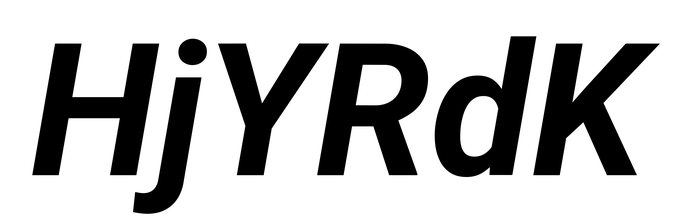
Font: Roboto-Italic_Bold_Italic